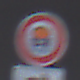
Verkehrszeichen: VerbotFahrzeugeWassergefaehrdenderLadung
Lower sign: RichtungsangabeDurchPfeile5
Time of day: MorningAfternoon
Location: Outdoor (Suburban)
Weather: Overcast
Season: NotSpecified
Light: Natural